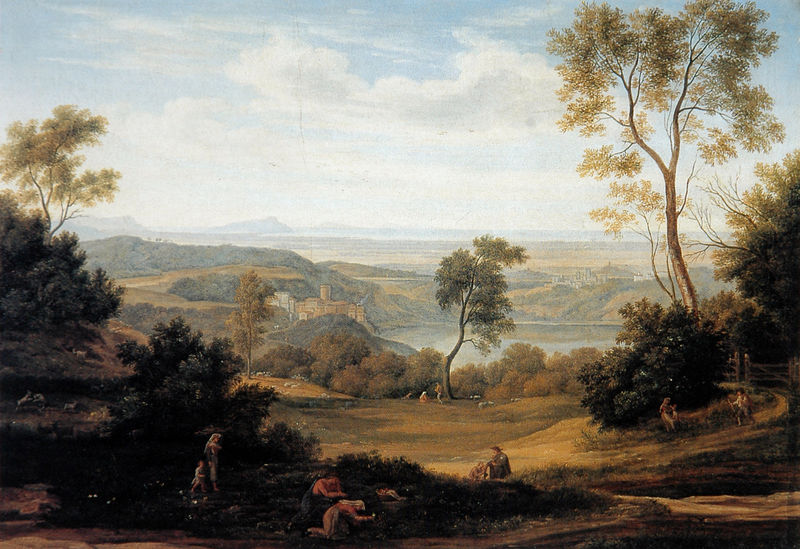
Titel: Der Nemisee
Künstler: Joseph Anton Koch
Standort: Heidelberg
Institution: Kurpfälzisches Museum
Schlagwörter: baum, berg, blau, gemälde, himmel, mann, schatten, wasser, weiß, wolken, bäume, fluss, frauen, grün, landschaft, menschen, see, stadt, ufer, äste, blumen, braun, frau, hell, licht, männer, renoir, schwarz, szene, ölbild, gras, haus, rasen, schloss, tiere, weg, wiese, wolke, zaun, leute, malerei, enthauptung, öl, ast, feld, felder, ferne, horizont, häuser, hügel, natur, weide, weite, busch, büsche, gatter, gebüsch, sträucher, wege, gold, kind, klassizismus, mutter, paar, wald, arbeit, bauern, kinder, reiter, garten, pflücken, küste, sommer, italien, süden, arbeiten, ernte, berge, gipfel, dorf, nebel, tag, herde, landschaftsmalerei, herbst, idylle, arbeiter, figuren, romantik, ölgemälde, staffage, frühling, tor, harmonie, antike, burg, spaziergang, idyll, lichtung, idealismus, jesus, romantisch, wanderer, historienmalerei, griechenland, poussin, fernsicht, verblauung, arkadien, sammler, schafe, hirte, hirten, antikisch, staffagefiguren, idealisiert, pastorale, pastoral, ideallandschaft, lorrain, ideale landschaft, ardkadisch, arkadische landschaft, fikitv, himnmel7, schl0ß, ährenleser, niederländisches landschaftsschema, bobel, menschen staffage